【题型】解答题　【知识点】平面几何　【难度】easy
求阴影部分的周长和面积．（结果保留$\pi$，长度单位：厘米）

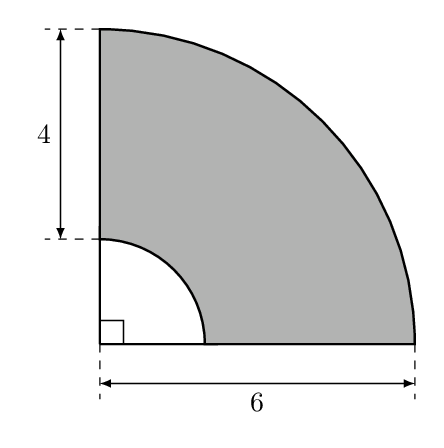
【解答】
\noindent \textbf{【答案】} $\boldsymbol{(4\pi + 8)\ \mathrm{cm}}$，$\boldsymbol{8\pi\ \mathrm{cm}^2}$

\vspace{0.5em}
\noindent \textbf{【分析】}本题查了圆的周长公式和面积公式，掌握圆的周长公式：$2\pi r$，面积公式：$\pi r^2$，并能根据图形找出阴影的周长组成部分是解题的关键．

\vspace{0.5em}
\noindent \textbf{【详解】}解：由题意得

\noindent 周长为：
\[
\begin{aligned}
&2\times 4 + \frac{1}{4}\times 2\pi\times 6 + \frac{1}{4}\times 2\pi\times 2 \\
=& (4\pi + 8)\ \mathrm{cm},
\end{aligned}
\]

\noindent 面积为：
\[
\begin{aligned}
&\frac{1}{4}\pi\times 6^2 - \frac{1}{4}\pi\times 2^2 \\
=& 9\pi - \pi \\
=& 8\pi\ (\mathrm{cm}^2).
\end{aligned}
\]